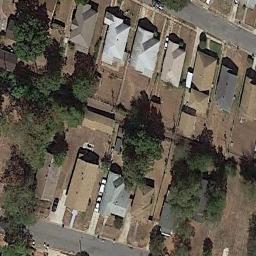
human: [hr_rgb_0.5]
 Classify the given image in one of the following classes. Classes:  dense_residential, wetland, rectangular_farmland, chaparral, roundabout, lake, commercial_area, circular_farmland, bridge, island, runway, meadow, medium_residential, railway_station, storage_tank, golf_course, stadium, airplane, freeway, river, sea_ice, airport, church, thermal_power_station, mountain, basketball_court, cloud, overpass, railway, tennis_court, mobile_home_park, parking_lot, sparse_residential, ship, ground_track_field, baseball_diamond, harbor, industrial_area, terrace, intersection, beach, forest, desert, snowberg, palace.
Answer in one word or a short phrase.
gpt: medium_residential